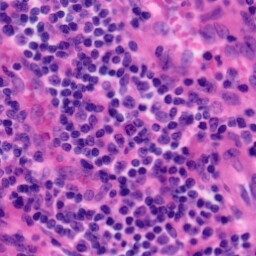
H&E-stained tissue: Tonsil